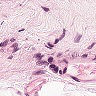
Metastatic tissue present: no